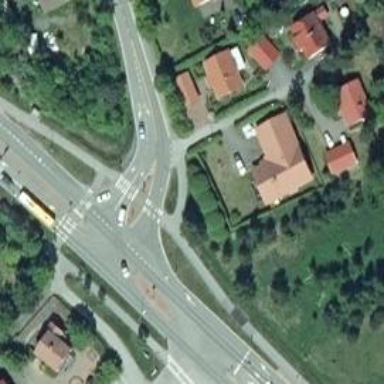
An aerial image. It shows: Marked crossing on asphalt cycleway road.